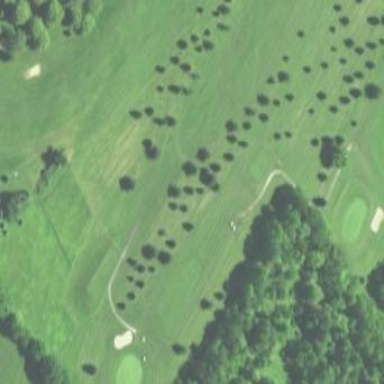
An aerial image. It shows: Grassy area designated as golf fairway.